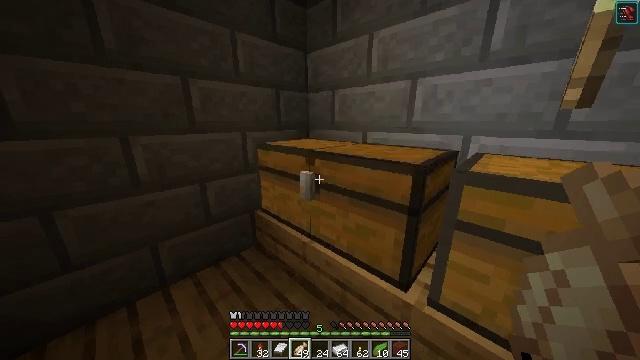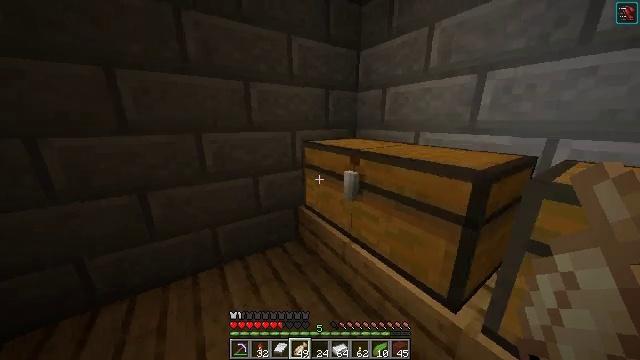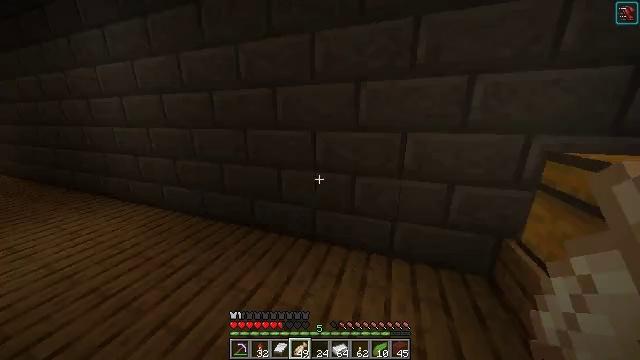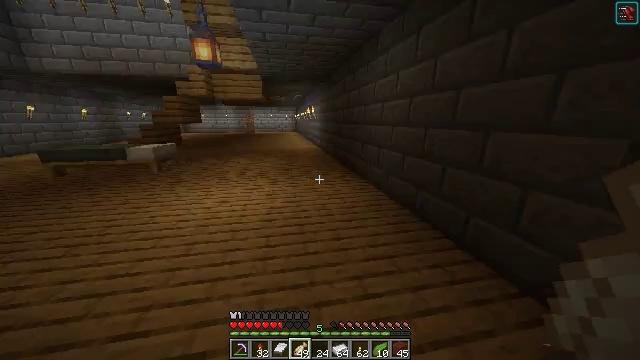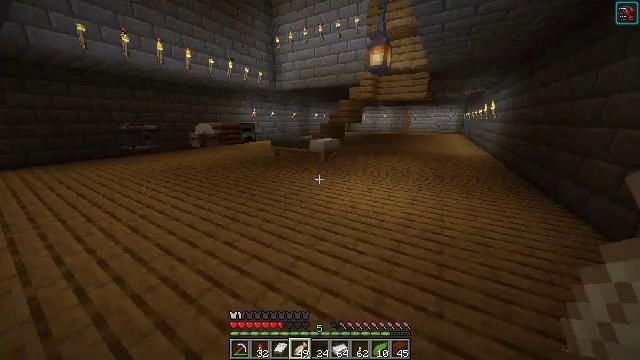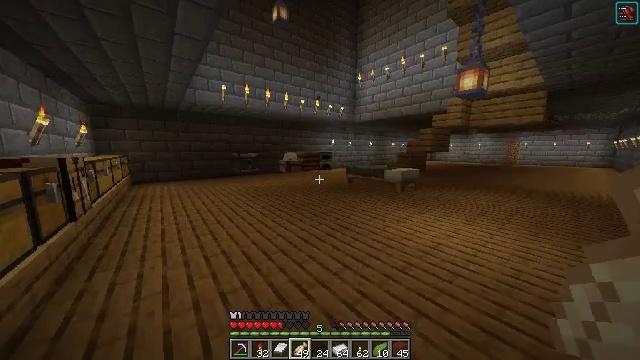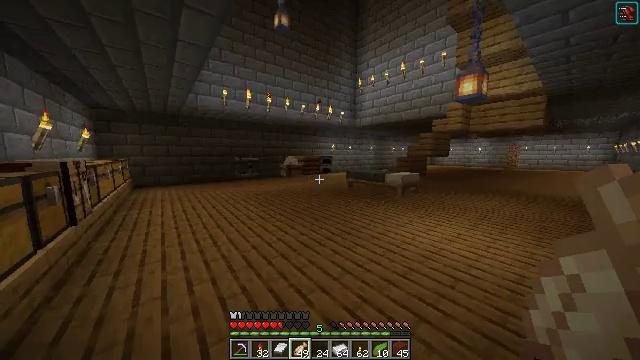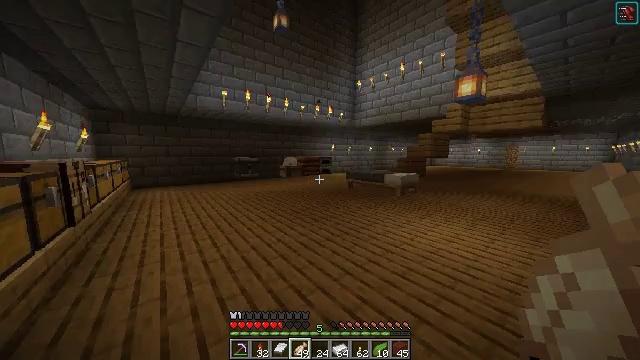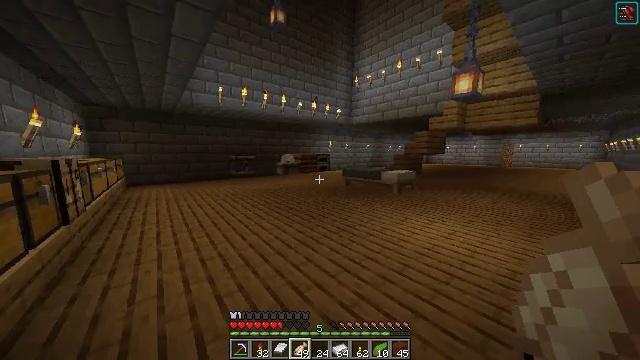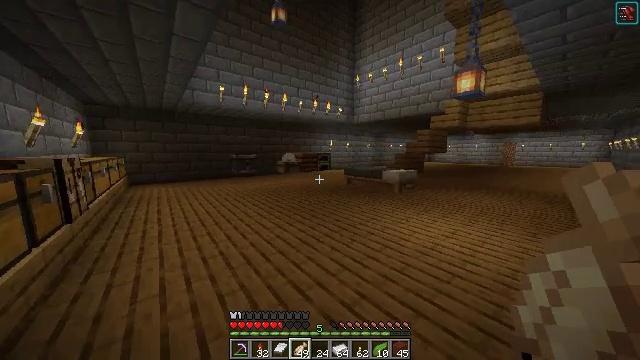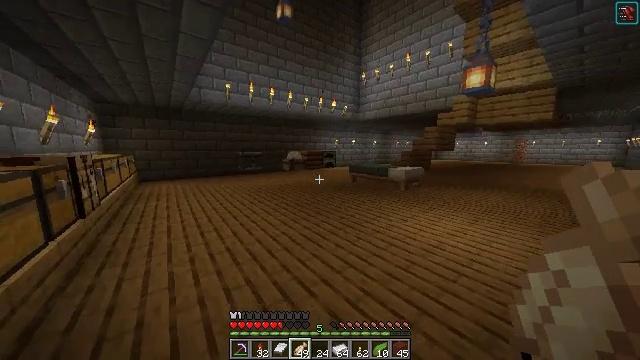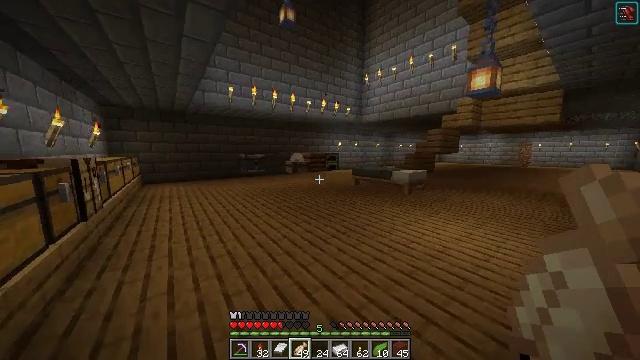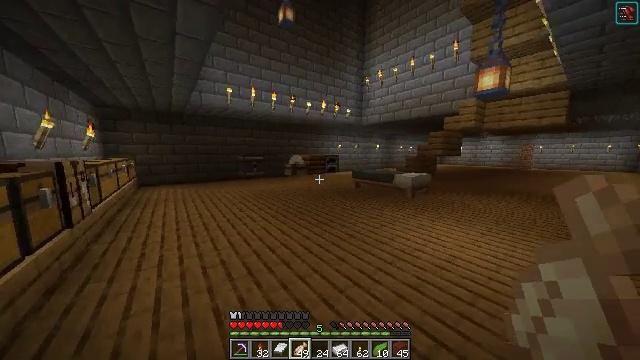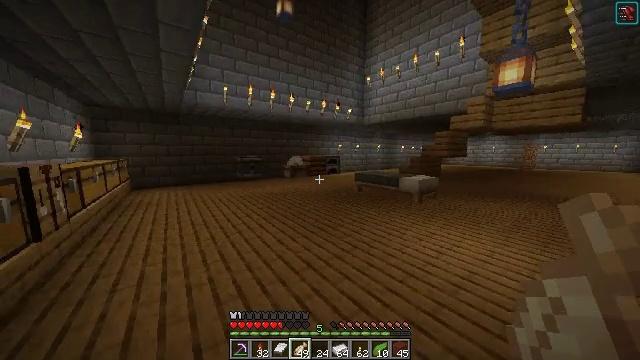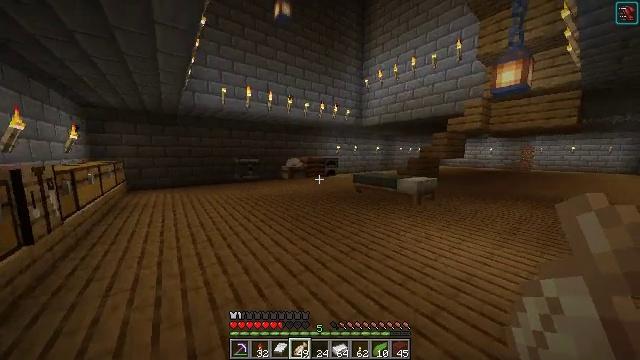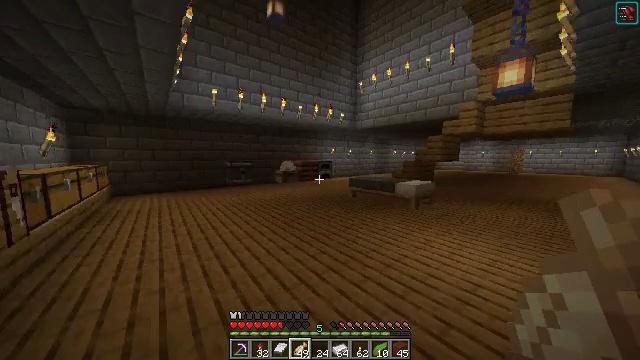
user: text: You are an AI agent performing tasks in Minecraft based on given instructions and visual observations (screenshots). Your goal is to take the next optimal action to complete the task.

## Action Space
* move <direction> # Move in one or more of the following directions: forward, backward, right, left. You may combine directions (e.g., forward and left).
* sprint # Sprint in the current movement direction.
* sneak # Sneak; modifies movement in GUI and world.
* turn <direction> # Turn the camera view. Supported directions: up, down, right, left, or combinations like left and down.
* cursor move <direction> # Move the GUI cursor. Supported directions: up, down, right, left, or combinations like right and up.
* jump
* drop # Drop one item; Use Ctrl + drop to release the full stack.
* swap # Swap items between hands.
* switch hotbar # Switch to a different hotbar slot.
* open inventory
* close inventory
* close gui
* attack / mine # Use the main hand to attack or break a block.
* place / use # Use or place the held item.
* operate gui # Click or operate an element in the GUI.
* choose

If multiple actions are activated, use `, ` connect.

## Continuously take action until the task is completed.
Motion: motion action
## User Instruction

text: Craft iron nugget in the crafting table.
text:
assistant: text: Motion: turn left
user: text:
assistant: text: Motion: turn left
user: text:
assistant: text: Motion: turn left
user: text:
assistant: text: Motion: turn left
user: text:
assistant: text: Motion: turn left and up
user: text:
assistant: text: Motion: turn up
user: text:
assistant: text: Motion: no_op
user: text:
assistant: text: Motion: no_op
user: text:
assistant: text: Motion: no_op
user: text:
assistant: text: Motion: turn left
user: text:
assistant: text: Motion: move forward
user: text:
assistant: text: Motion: move forward
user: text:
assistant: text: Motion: move forward
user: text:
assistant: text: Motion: no_op
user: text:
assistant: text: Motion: turn right
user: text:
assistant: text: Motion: move forward, turn right and up
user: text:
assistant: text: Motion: move forward, turn right and up
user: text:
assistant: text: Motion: move forward, turn right and up
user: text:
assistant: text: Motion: move forward
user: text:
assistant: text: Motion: move forward, turn right
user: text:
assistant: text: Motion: move forward, turn right
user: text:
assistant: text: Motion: move forward, turn right
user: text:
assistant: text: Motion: move forward
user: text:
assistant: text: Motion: move forward
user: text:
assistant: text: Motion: move forward, turn left and up
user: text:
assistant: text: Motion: move forward, turn left and up
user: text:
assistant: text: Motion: move forward, turn left and up
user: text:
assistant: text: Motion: turn up
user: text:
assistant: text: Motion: turn up
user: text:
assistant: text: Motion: no_op